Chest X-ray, PA view. Patient: 53 years old, sex F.
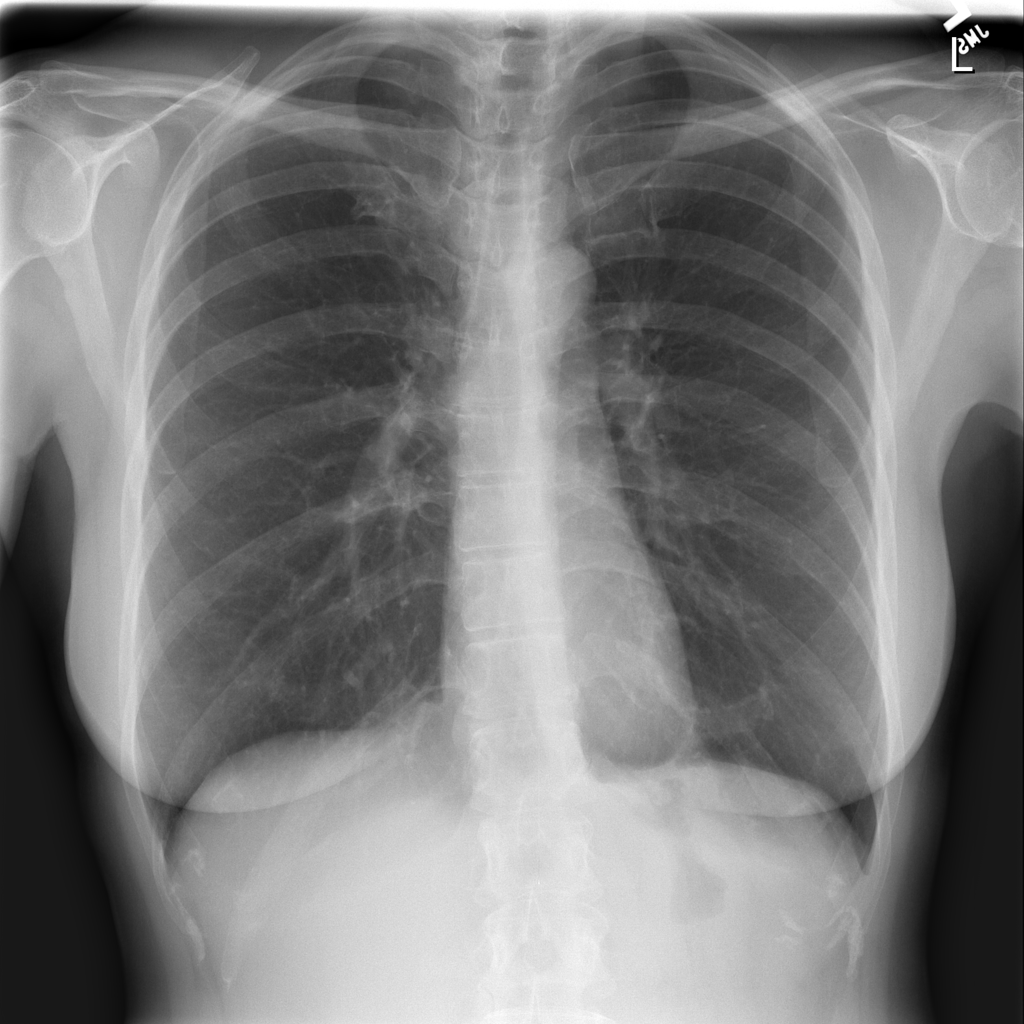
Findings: No Finding